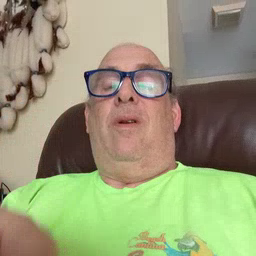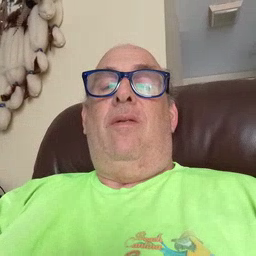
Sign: ride